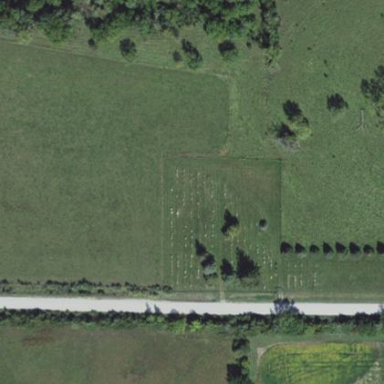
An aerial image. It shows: Cemetery.